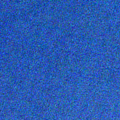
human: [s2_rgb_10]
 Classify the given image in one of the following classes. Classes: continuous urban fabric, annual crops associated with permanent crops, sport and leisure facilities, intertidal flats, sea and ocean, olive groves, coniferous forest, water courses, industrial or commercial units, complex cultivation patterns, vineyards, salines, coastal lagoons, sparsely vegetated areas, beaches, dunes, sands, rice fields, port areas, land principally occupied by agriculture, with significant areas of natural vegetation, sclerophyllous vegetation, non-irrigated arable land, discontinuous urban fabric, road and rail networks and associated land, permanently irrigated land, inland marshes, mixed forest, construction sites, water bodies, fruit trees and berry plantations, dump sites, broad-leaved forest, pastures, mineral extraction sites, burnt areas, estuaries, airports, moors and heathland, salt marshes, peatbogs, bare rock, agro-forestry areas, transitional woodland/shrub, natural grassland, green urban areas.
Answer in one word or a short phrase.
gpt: sea and ocean